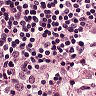
Metastatic tissue present: no